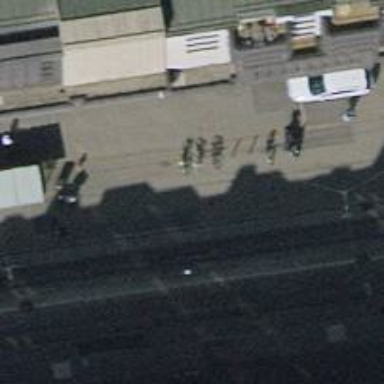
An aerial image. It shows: Bicycle parking area with bollard.